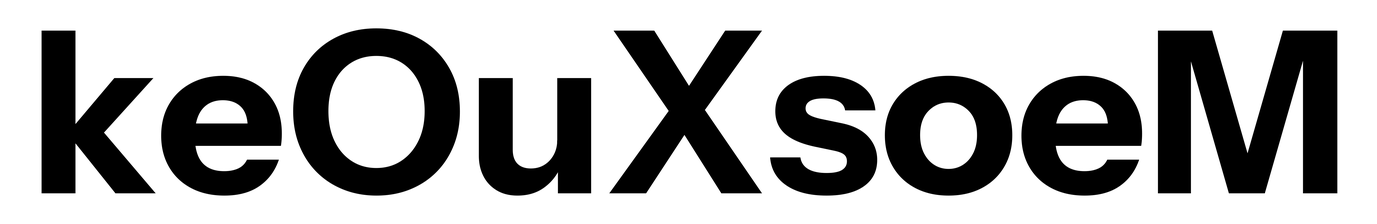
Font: InstrumentSans_Bold